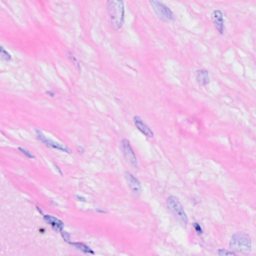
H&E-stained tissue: Breast